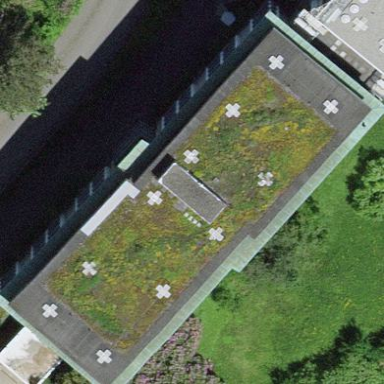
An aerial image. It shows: Hospital building.